Interaction volume radius: 5 \u00c5
Interaction volume height: 30 \u00c5
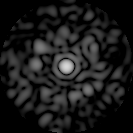
Disorder parameter: 0.8223